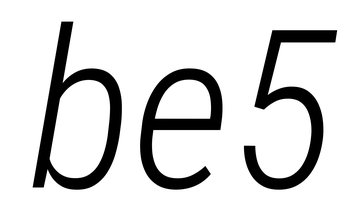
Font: Roboto-Italic_Condensed_Light_Italic